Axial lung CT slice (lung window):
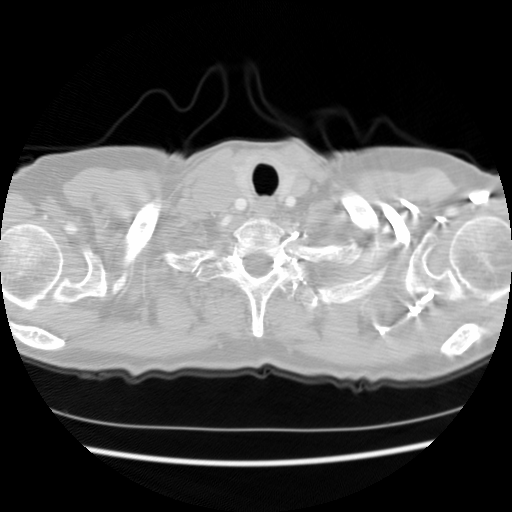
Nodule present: no